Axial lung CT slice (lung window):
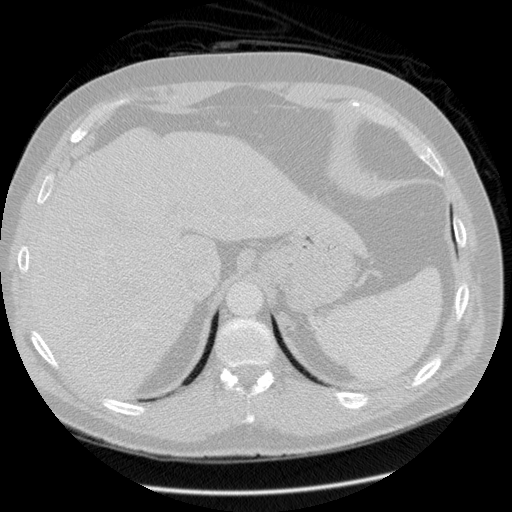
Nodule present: no